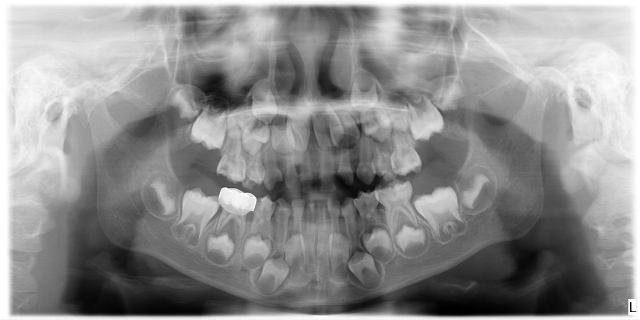
child